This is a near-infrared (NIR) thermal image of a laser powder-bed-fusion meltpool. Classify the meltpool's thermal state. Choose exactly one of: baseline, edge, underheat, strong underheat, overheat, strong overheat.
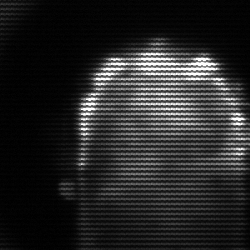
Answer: baseline